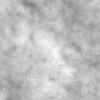
Label: no_change